Question: I am trying to make a jsp page on product details. I'm a bit new to CSS so I am unable to align the 'div' elements side by side.
'''
.nav {
float: right;
}
* {
margin: 0;
padding: 0;
}
body {
background-color: #F2EEE9;
font: normal 13px/1.5 Georgia, Serif;
color: #333;
}
.item {
background-color: #fff;
position: relative;
margin: 30px auto 30px auto;
width: 978px;
}
.item img {
display: block;
margin: auto;
}
'''
'''
<div class="item">
<div style="background: url(http://placehold.it/370x330); height: 370px; width: 330px;"></div>
<div class="pdetails">
</div>
</div>
'''
I want to add a 'div' element on the right side of the image box but I am unable to do it.

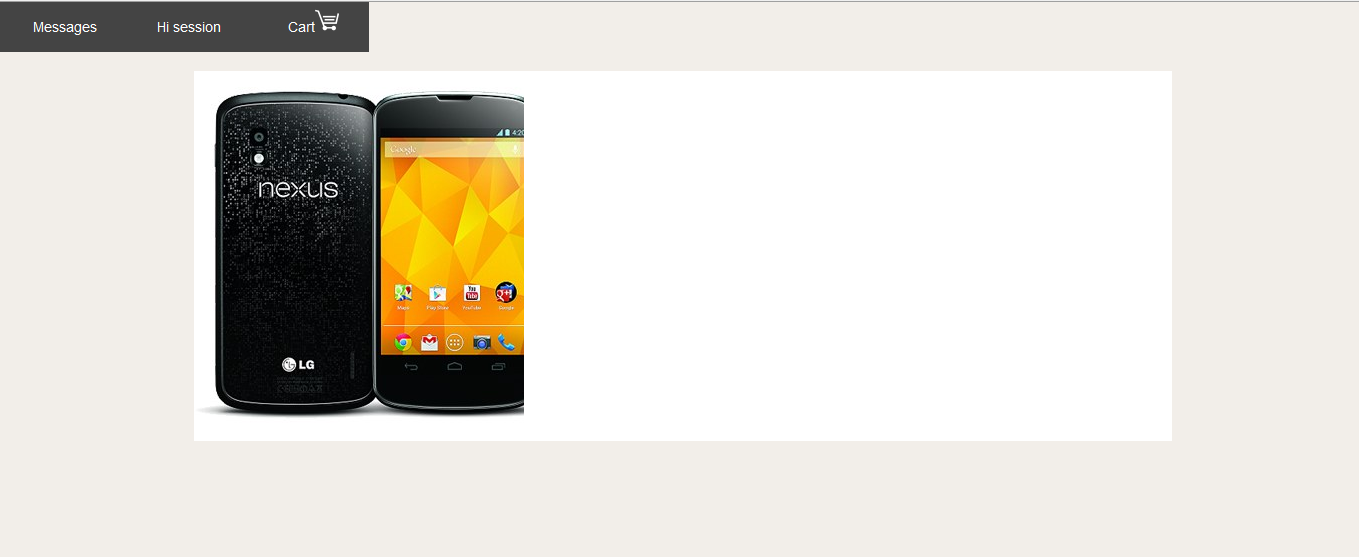
Answer: Use 'style="display:inline-block"' with the div.
This is because '<div>' are block elements by default so they will take the whole of the row on the page. Using 'display:inline-block' will make it align on the same line thus behaving like 'inline' element but retaining its 'block' element properties.
Read more about 'display properties' in Css.
Edit: As per the question add the following styles(dummy values change accordingly):
For the div containing image:
'''
display: inline-block
.pdetails {
height: 370px;
width: 330px;
display: inline-block;
}
'''
See the screenshot: